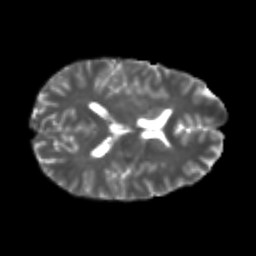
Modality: T2w
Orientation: axial
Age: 22
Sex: male
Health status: healthy
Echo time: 0.074 s